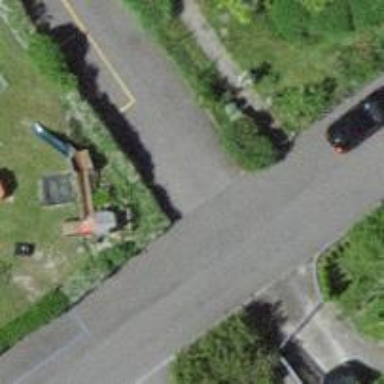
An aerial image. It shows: Residential road with asphalt surface.